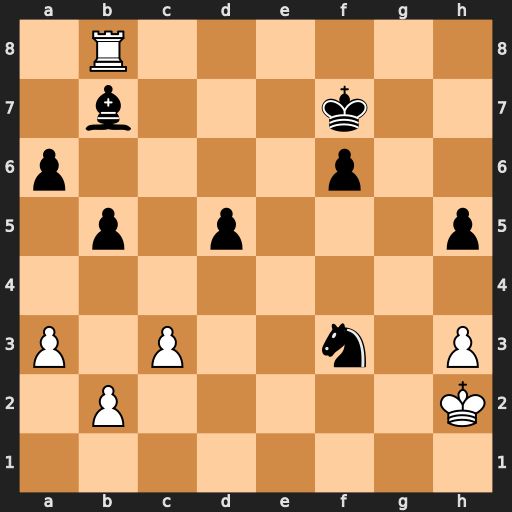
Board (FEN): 1R6/1b3k2/p4p2/1p1p3p/8/P1P2n1P/1P5K/8
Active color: w
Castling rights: -
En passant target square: -
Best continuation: Kg3 Bc6 Kxf3